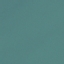
Land use / land cover: SeaLake